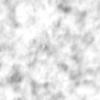
Label: no_change